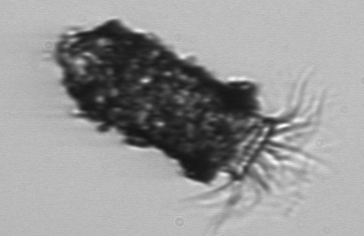
Label: Tintinnopsis